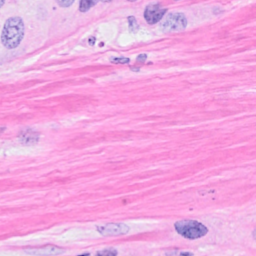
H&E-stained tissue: Breast